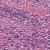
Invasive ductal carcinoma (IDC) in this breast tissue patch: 1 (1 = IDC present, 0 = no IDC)